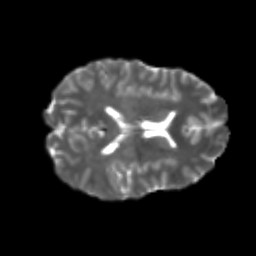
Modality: T2w
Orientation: axial
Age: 24
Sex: female
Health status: healthy
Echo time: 0.074 s